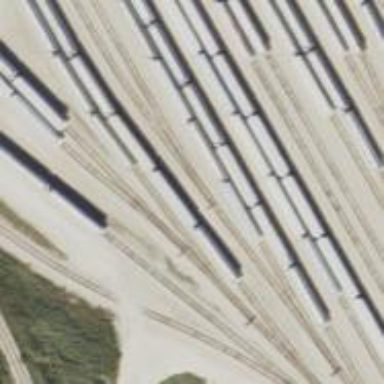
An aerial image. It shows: Railway spur service.